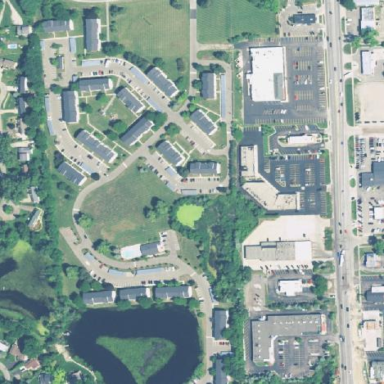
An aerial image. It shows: Residential area with apartments.